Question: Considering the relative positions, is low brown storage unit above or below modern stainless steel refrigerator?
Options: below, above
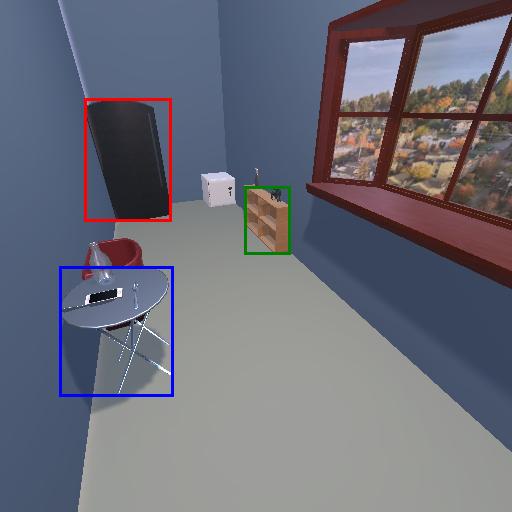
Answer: below